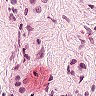
Metastatic tissue present: yes